Current action and preconditions to check: trajectory_clear

Your task: For each precondition in the list above, predict whether it will hold at this action.

Consider the current scene as observed from the mobile robot's camera, and analyze the predicted future states of all dynamic agents (e.g., people, animals, vehicles, or any moving entities) within the NEXT SECOND.

IMPORTANT: Only answer "very likely" if you are absolutely certain—based on strong, clear evidence—that a dynamic agent will violate the precondition in the predicted future state. Do NOT answer "very likely" for unlikely, ambiguous, or low-probability risks.

Ask yourself for each precondition: Is there a high probability, with clear and convincing evidence, that the predicted future states of any dynamic agent will interfere with the predicted future state of the currently executing action within the NEXT SECOND, causing that precondition to fail?

Assess the risk level based on these predictions. Use "likely" or "very likely" if motions create a clear risk of interference.

Use "neutral" or "improbable" if agents are nearby but their predicted paths are clearly diverging or non-conflicting.

Failure Risk Categories: "very improbable", "improbable", "neutral", "likely", "very likely"

Answer Format: Output ONLY the probability_of_failure value from these categories: "very improbable", "improbable", "neutral", "likely", "very likely"

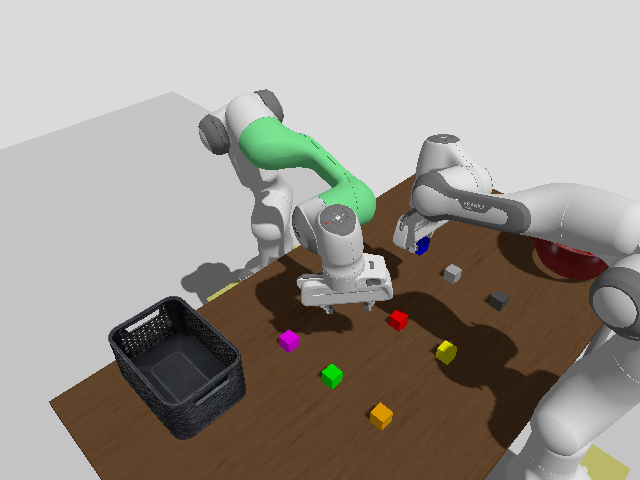

Answer: improbable